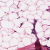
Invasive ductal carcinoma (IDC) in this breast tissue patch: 1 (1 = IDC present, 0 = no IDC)